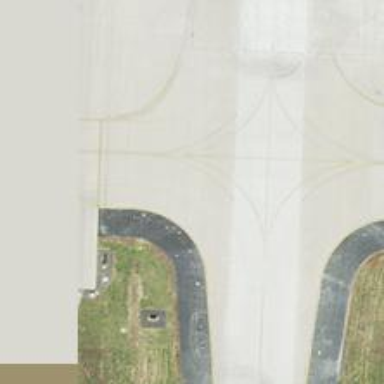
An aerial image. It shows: View of taxiway at the airport.